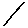
Label: line